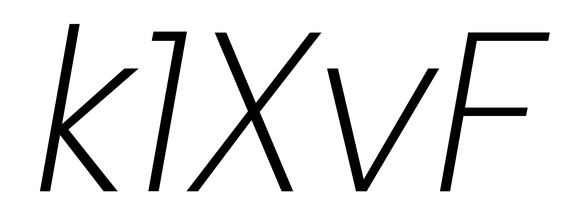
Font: Poppins-ExtraLightItalic